Field crop: maize
Growth stage: 2
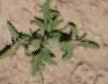
Species: atriplex